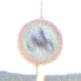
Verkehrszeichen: VerbotKraftraeder
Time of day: SunriseSunset
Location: Outdoor (Nature)
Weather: PartlyCloudy
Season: Summer
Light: Natural